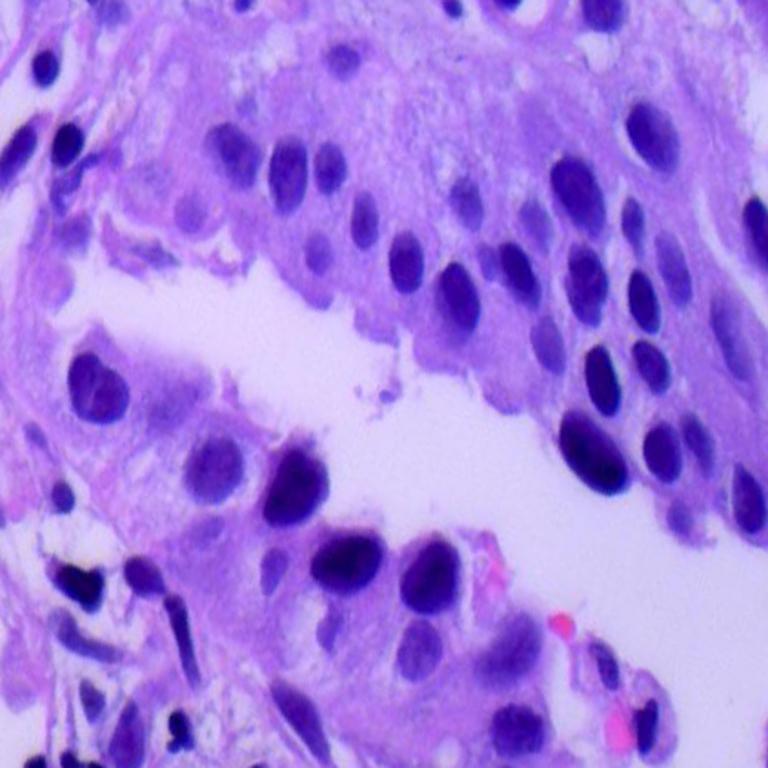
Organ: lung
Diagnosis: adenocarcinomas